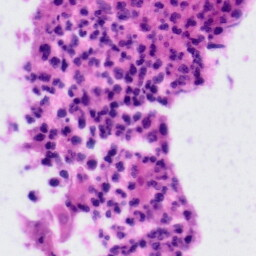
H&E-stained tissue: Tonsil